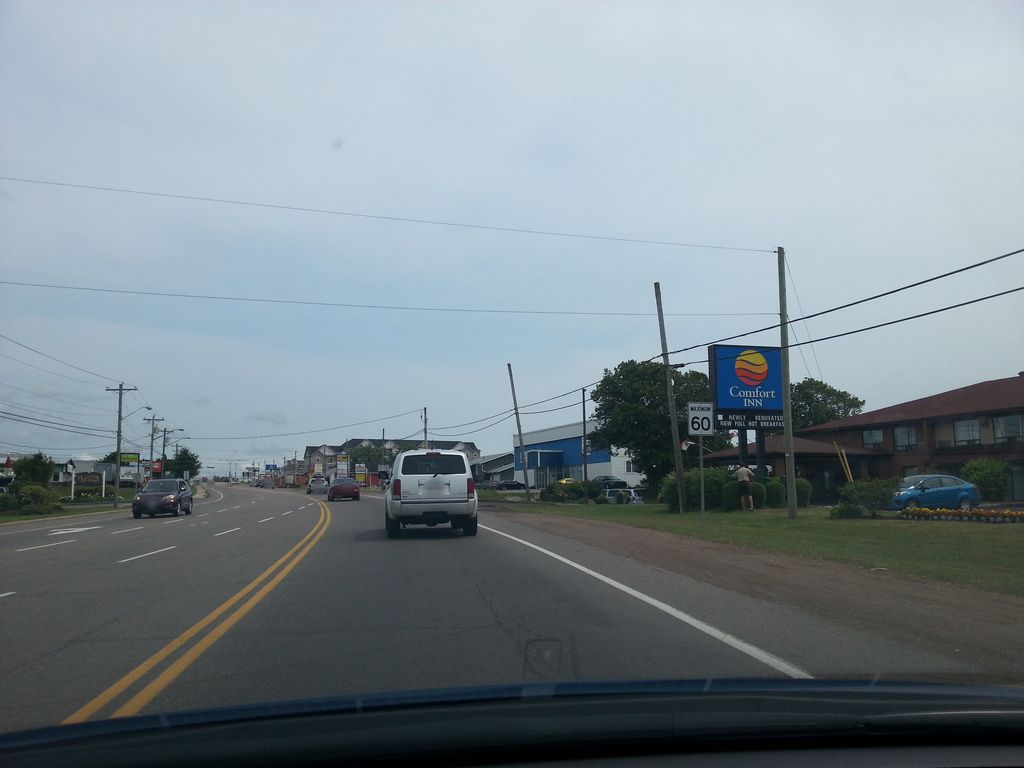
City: charlottetown